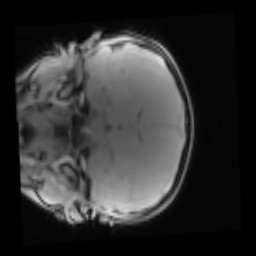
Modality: PDw
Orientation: coronal
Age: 9
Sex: male
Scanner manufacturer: siemens
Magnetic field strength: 3 T
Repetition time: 0.25 s
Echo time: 0.00103 s